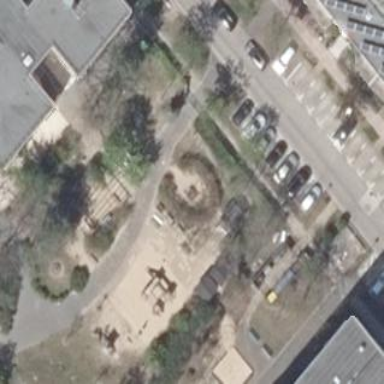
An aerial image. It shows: Playground area for leisure activities on the land.